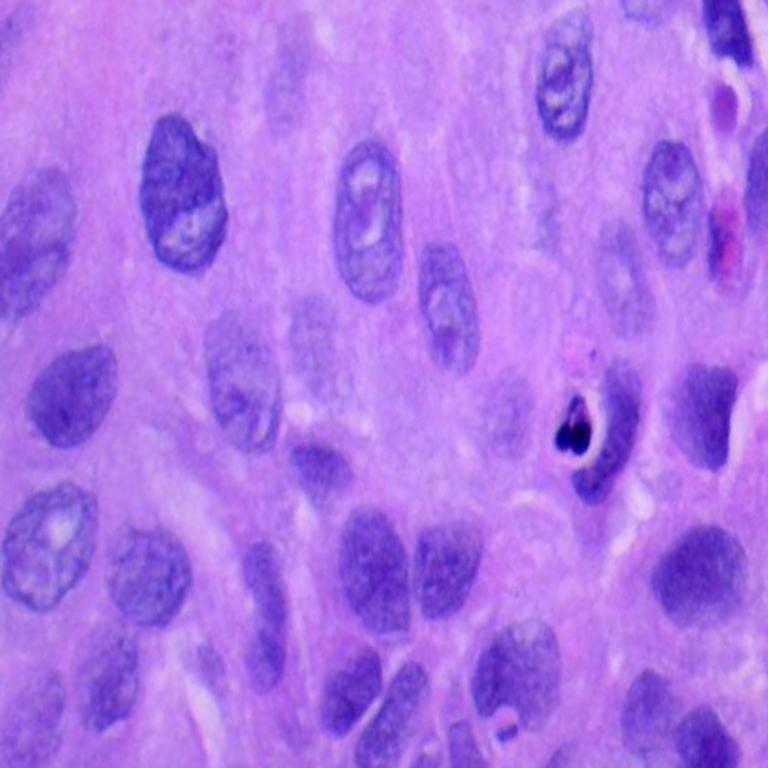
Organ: lung
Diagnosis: squamous carcinomas